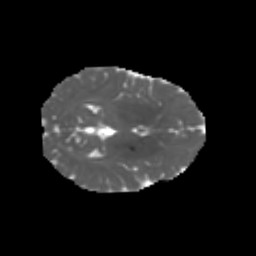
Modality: MD
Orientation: axial
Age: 7
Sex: female
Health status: healthy